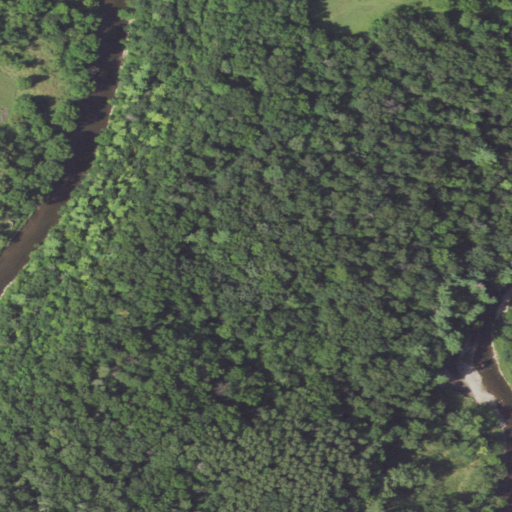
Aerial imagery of ridge(s) in Minnesota named Table Rock containing deciduous forest, mixed forest, evergreen forest, pasture, and woody wetlands